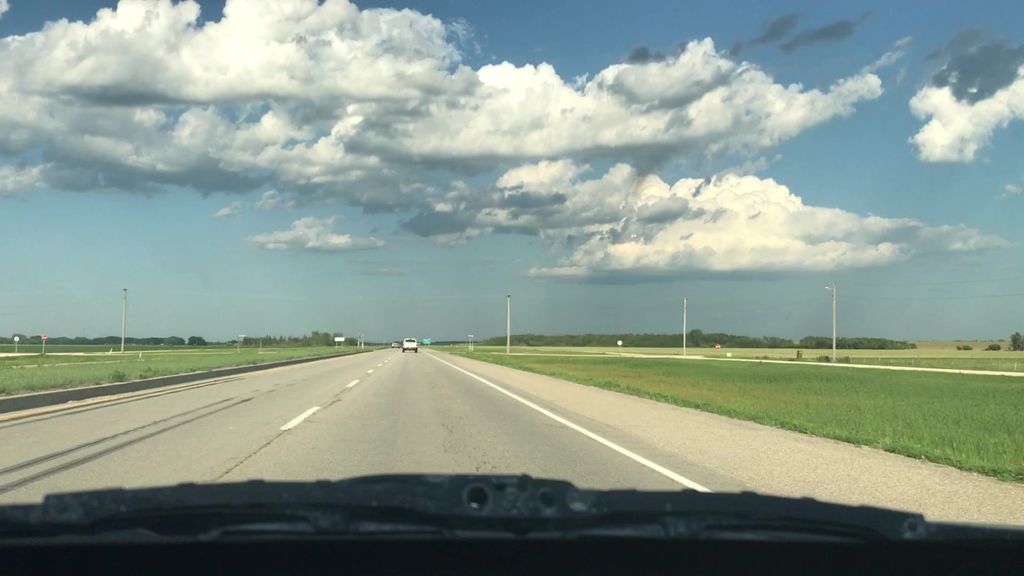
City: winnipeg